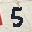
Label: 5